Aerial crown-view tile of a tropical tree (Barro Colorado Island, Panama), acquired 20250217:
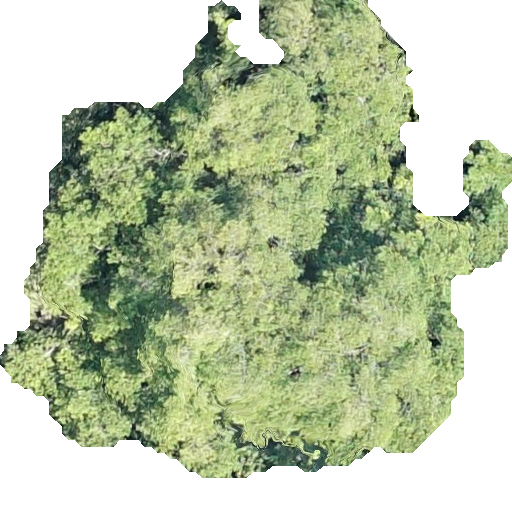
Species: Terminalia amazonia
GBIF accepted scientific name: Terminalia amazonica
Crown area: 242.383 m²